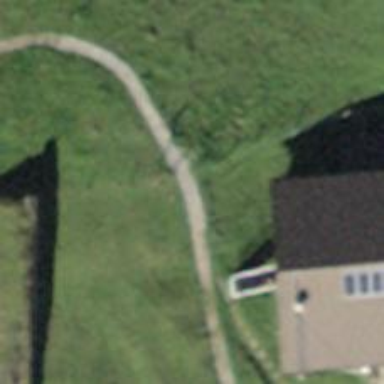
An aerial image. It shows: Path.